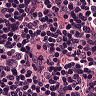
Metastatic tissue present: no